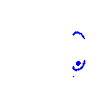
Particle: pion